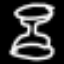
Label: hourglass